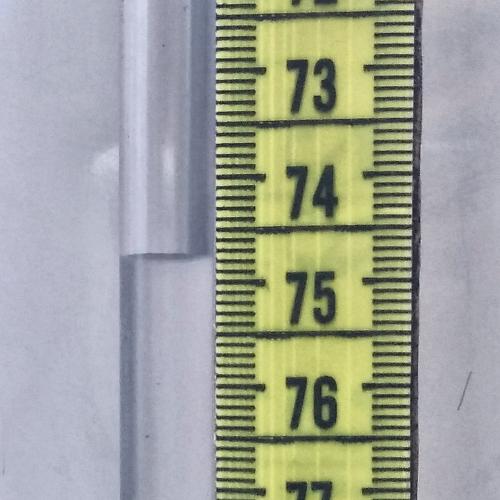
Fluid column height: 74.8 cm